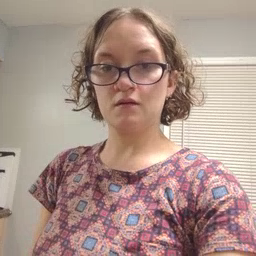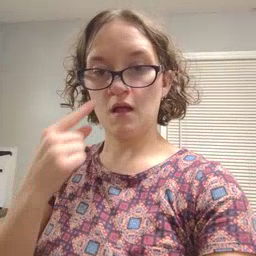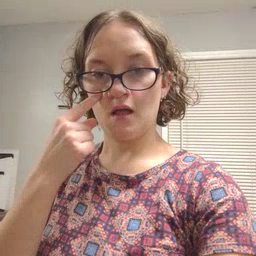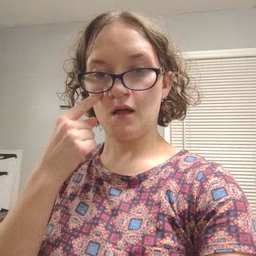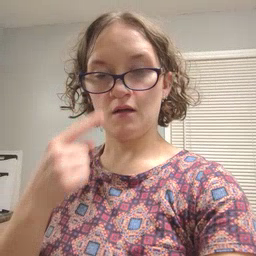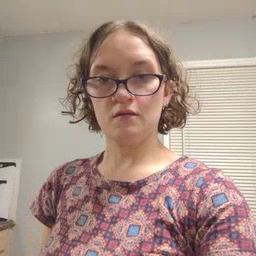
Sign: eye